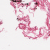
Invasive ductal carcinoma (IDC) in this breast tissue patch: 0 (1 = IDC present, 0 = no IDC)